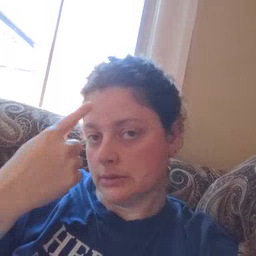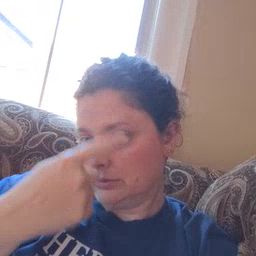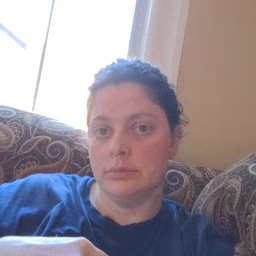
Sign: face